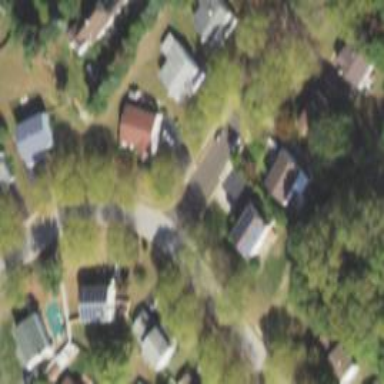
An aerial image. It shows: Driveway.